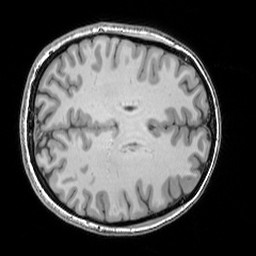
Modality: T1w
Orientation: axial
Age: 26
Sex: female
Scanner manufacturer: siemens
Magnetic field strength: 3 T
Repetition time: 1.9 s
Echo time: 0.00444 s